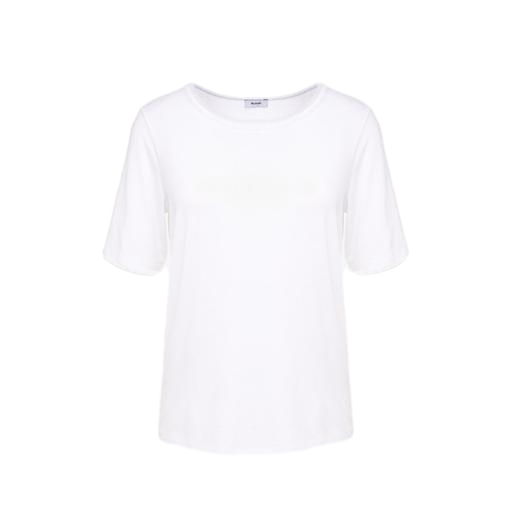
white relaxed fit t-shirt, white relaxed tee, white supima tee, white background